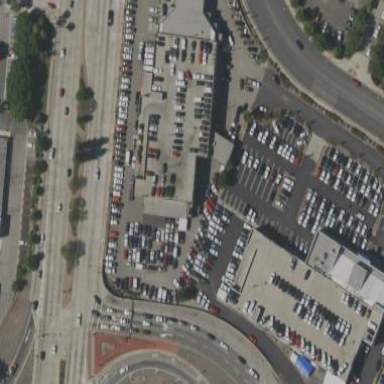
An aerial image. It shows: Commercial building used for car-related activities.